Interaction volume radius: 5 \u00c5
Interaction volume height: 15 \u00c5
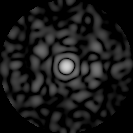
Disorder parameter: 0.8702